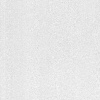
Atmospheric dust classification: dusty